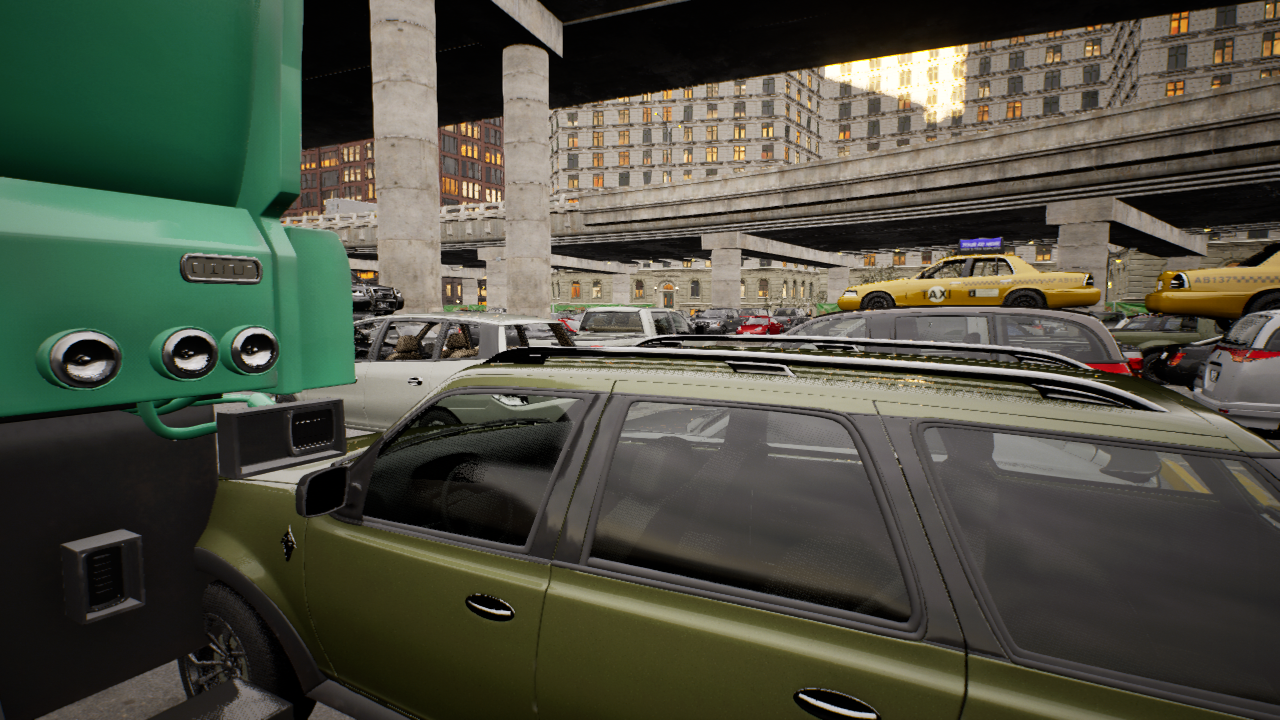
Venue: arterial
Lighting: golden hour
Vehicle rig: pickup